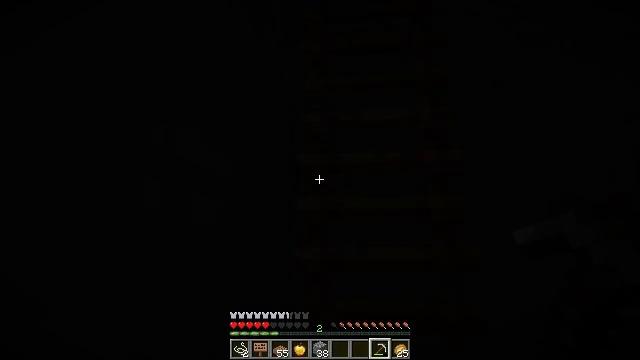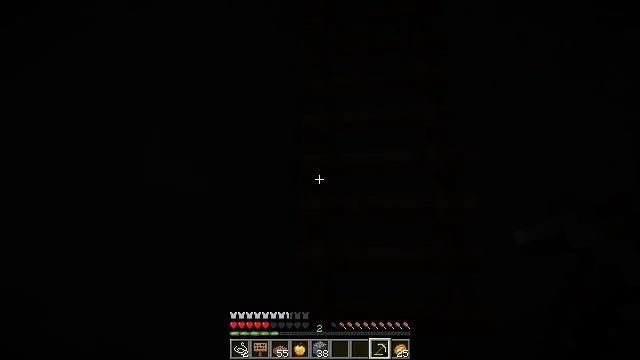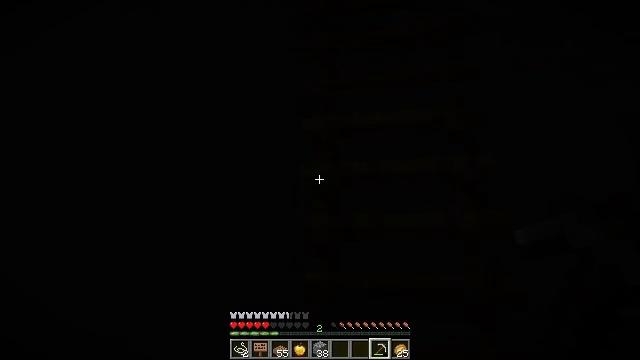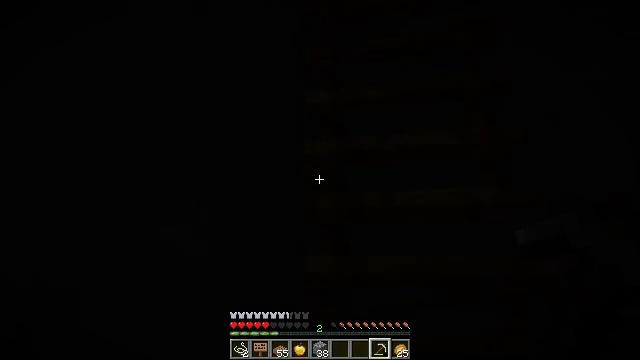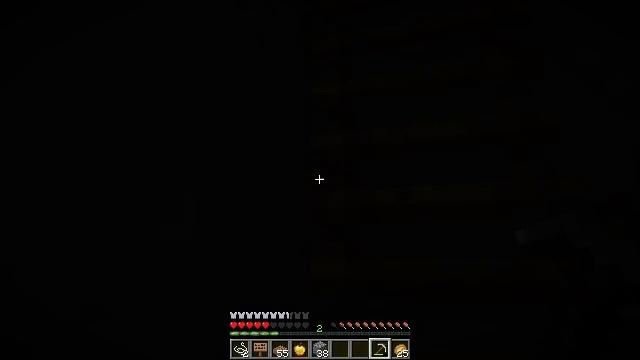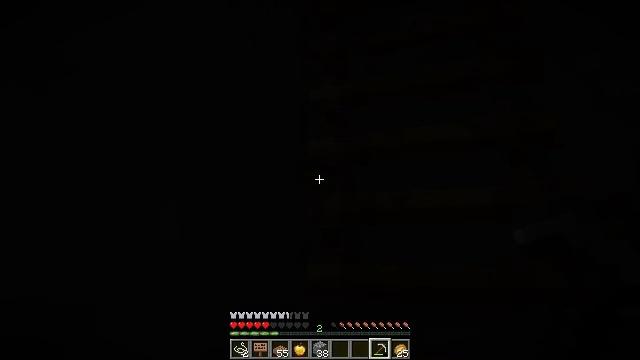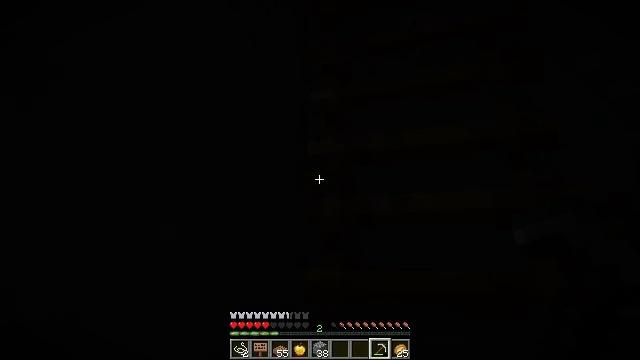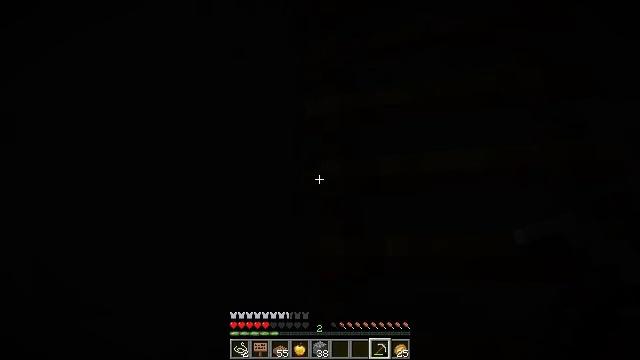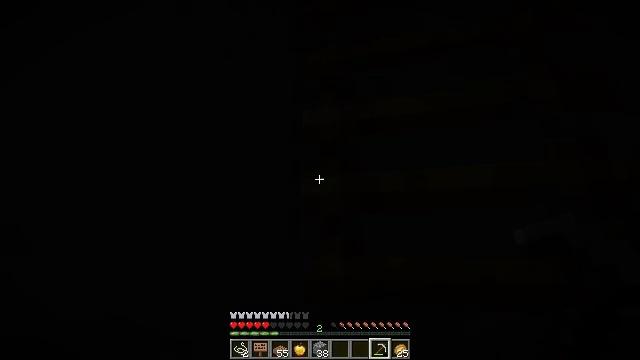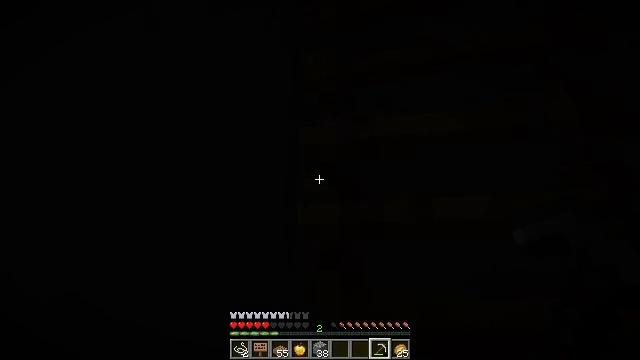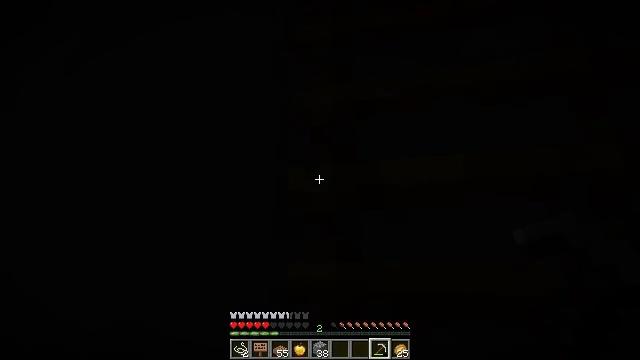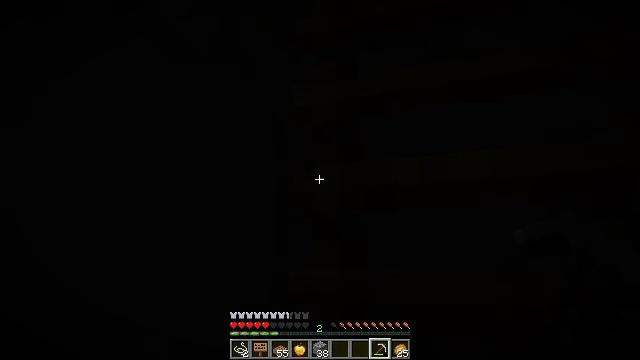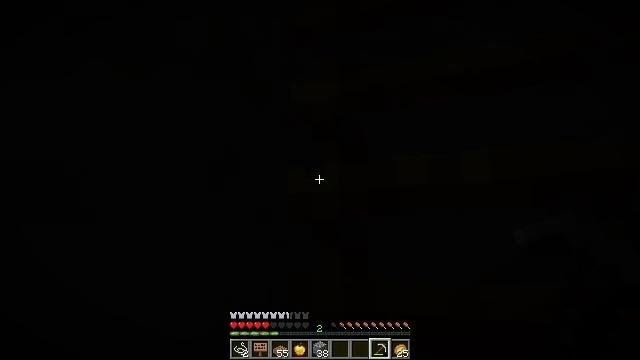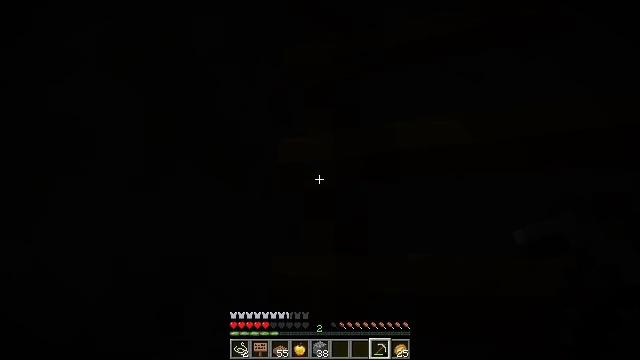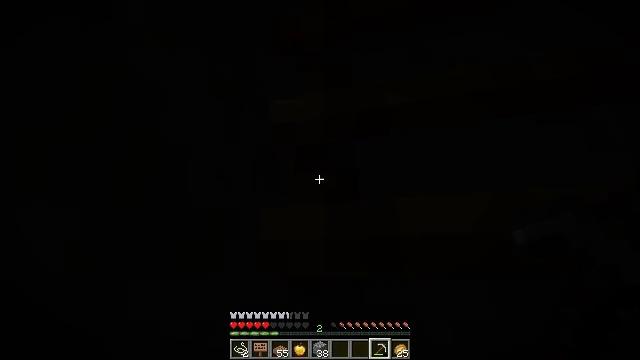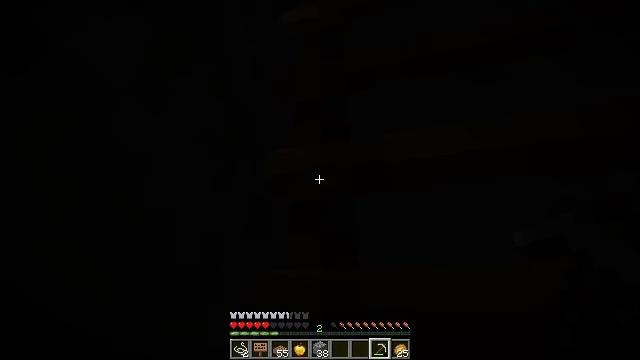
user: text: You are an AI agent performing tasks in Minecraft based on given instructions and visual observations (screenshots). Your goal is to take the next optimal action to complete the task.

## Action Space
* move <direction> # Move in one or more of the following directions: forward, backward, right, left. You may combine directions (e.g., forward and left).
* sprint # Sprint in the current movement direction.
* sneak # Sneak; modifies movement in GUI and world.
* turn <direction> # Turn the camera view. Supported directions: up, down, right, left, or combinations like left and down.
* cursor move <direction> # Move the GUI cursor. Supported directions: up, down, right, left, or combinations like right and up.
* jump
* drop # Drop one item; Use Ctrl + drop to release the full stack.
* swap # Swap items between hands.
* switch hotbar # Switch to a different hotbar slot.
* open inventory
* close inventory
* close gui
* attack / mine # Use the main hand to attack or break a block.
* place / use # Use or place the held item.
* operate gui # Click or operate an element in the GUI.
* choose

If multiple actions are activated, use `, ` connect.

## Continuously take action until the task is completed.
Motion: motion action
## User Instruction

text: Mine the ladder from the wall.
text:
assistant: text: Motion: move forward, sprint, turn left, jump
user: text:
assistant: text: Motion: move forward, sprint, turn left, jump
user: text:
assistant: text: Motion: move forward, sprint, turn left, jump
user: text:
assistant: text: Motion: move forward, turn left and up, jump
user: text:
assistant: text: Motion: move forward, jump
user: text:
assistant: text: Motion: move forward, jump
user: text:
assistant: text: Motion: move forward, sprint, jump
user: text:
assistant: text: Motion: move forward, sprint, jump
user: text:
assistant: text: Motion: move forward, sprint, jump
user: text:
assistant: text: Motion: move forward, sprint, jump
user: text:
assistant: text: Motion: move forward, sprint, turn left, jump
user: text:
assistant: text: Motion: move forward, turn left, jump
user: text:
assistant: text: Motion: move forward, jump
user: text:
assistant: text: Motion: move forward, turn right and up, jump
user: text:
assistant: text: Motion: move forward, sprint, turn up, jump
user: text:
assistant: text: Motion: move forward, sprint, turn up, jump
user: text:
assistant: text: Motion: move forward, sprint, turn up, jump
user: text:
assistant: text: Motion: move forward, sprint, turn left and up, jump
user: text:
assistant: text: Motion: move forward, turn left and up, jump
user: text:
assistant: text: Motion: move forward, turn up, jump
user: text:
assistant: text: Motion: move forward, sprint, turn up, jump
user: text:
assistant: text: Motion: move forward, sprint, jump
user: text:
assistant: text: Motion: move forward, sprint, turn up, jump
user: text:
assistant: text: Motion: move forward, sprint, turn up, jump
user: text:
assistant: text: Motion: move forward, turn right and up, jump
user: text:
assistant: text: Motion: move forward, turn right and up, jump
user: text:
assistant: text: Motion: move forward, sprint, turn right and up, jump
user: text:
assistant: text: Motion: move forward, sprint, turn right and up, jump
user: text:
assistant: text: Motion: move forward, sprint, jump
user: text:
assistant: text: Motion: move forward, sprint, jump